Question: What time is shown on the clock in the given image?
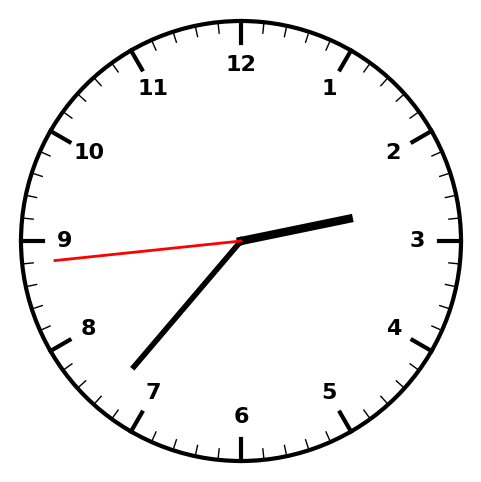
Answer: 02:36:44